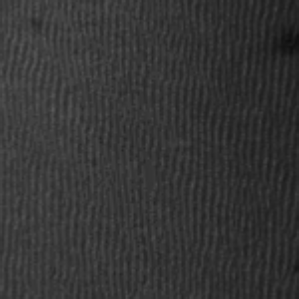
Label: frost